Question: I've been looking around but have been having difficulty finding how to batch export raw data reports from Adobe Site Catalyst.
I have a Servers report, with about 18,000 servers on it. Each of these servers have unique visitor data that I'm trying to access so that I can view the data across time in order to discern which sites should be shut down. The problem is, my access is limited.
When I am at the report page, and I click on the download, I only get the handful of results on the page. And on top of that, it aggregates the unique visitor data, so I can no longer see how it changes with time.
I can do each server individually by clicking on the server name in the report, and going to 'site metrics -> instances', and then downloading the data via the download button. However, I have over 18,000 sites. Crunching this all manually would take some time.
Ideally, I'd like to be able to pull the data down into a form like this, with the date on the y axis, and the sever name on the x axis, and all the unique page hits as the data.

Even if I can't get it in the ideal format, is there any other way I can pull all of this data?
I'm new to Site Catalyst, is this even possible?
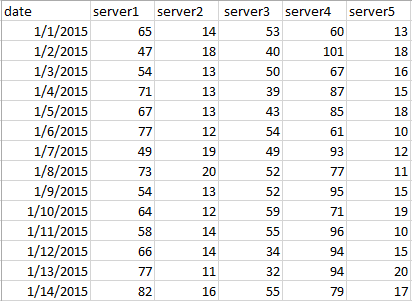
Answer: Firstly, when you click on the link on the report, there's another link you can click. This will give you a popup for additional options, including increasing the number of rows to download, which is 50,000 rows maximum via this method (though the download may possibly fail from a browser request timeout depending on how many metrics you have included on the report...)
Alternatively, you can export data (no row limit) from . When you login to Adobe Analytics, at the top left is a triple-horizontal icon next to the "Adobe Marketing Cloud" logo. Click on that to toggle open the left-hand menu rail. Navigate to . If you do not see it there, then your contract with Adobe may not include it, or your login account may not have permissions to access it, or both.